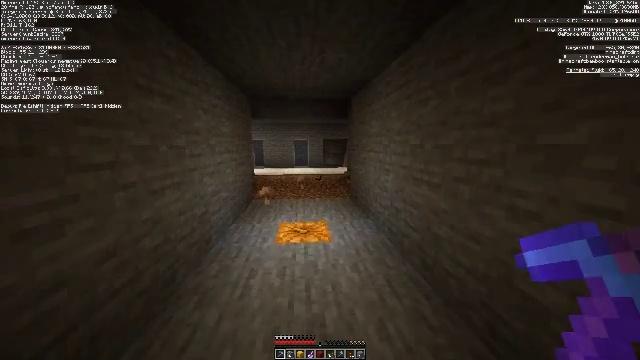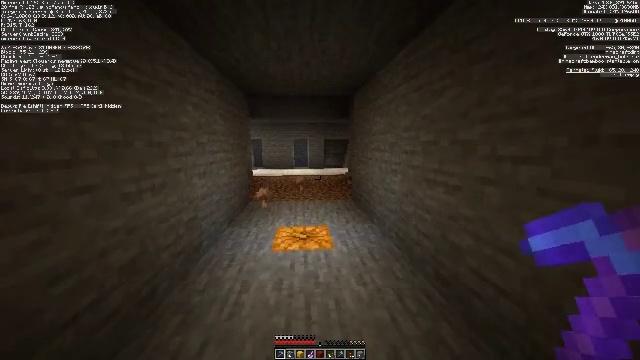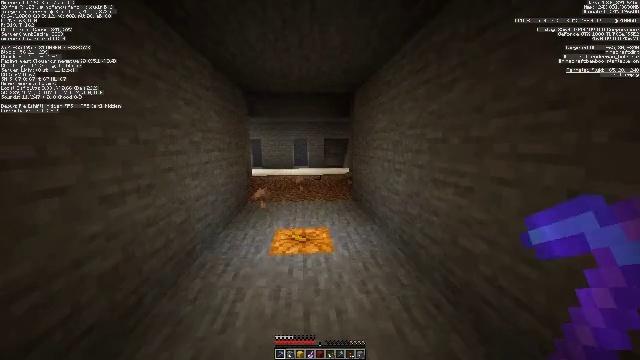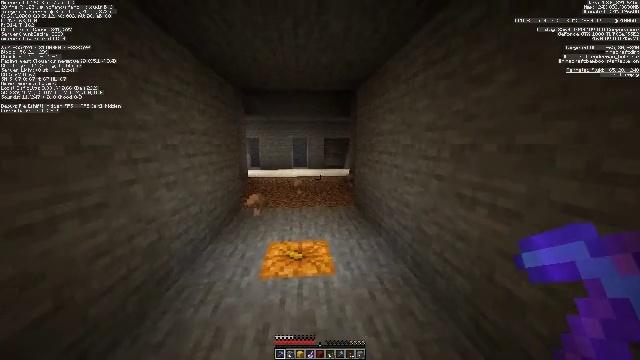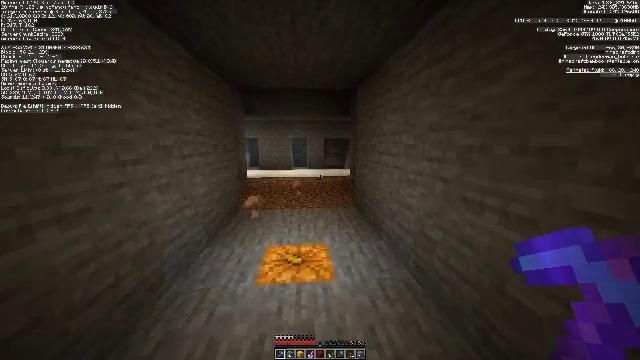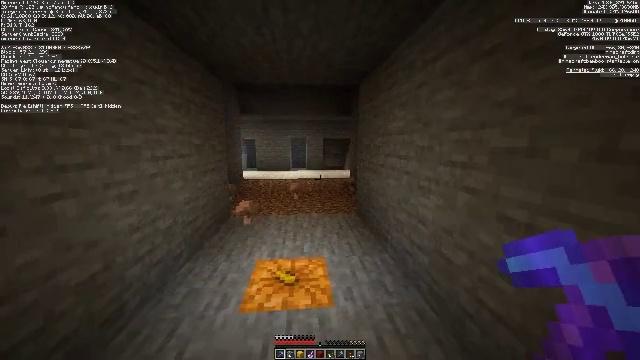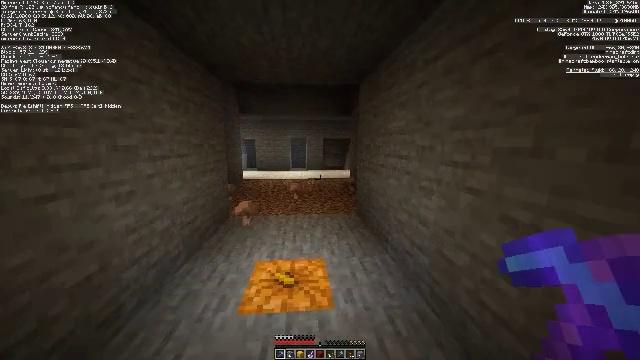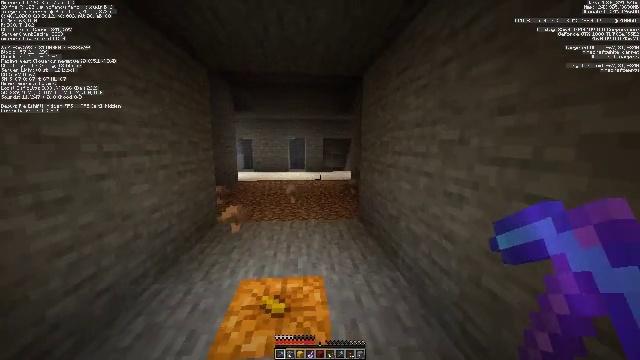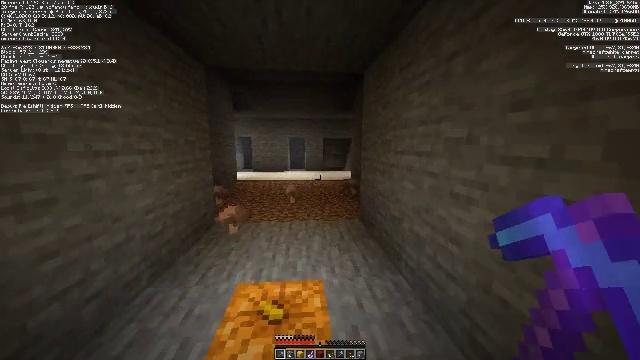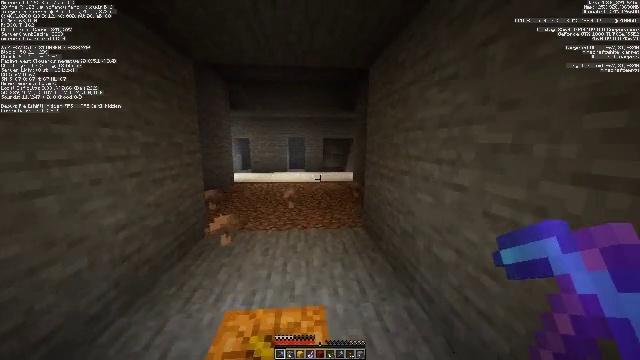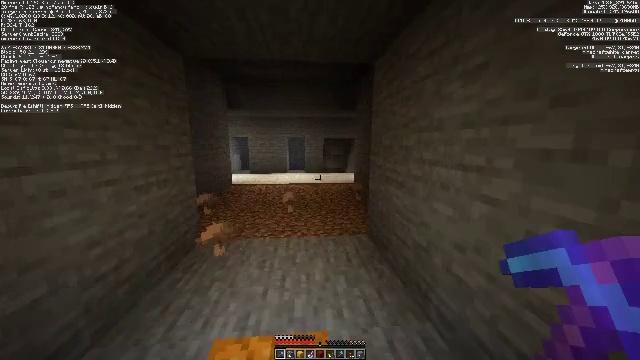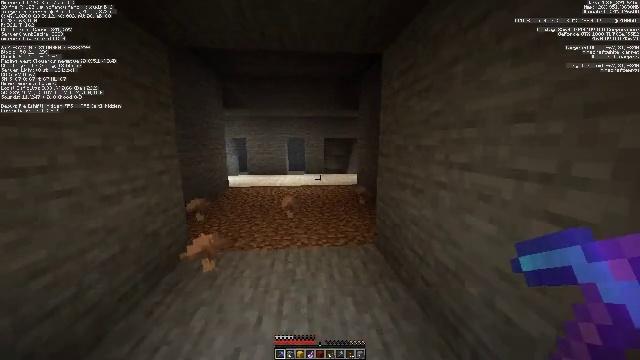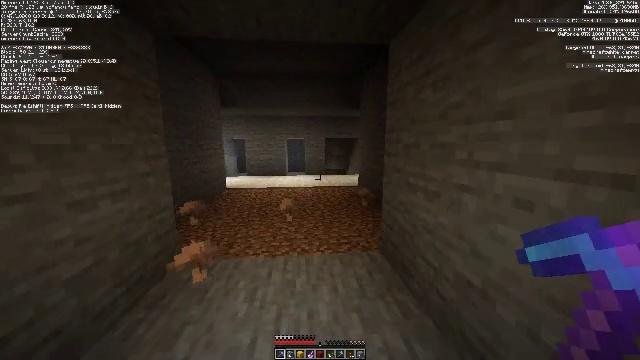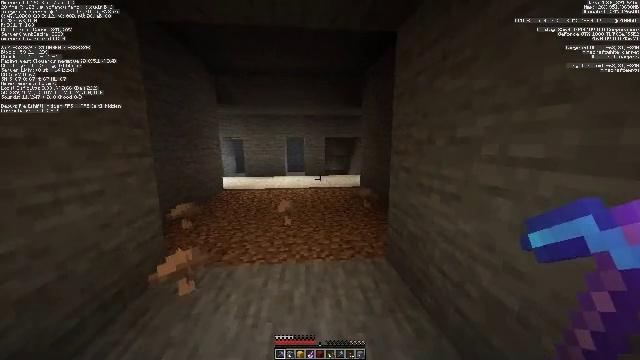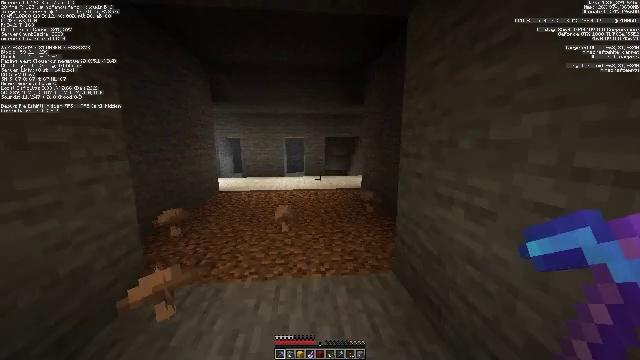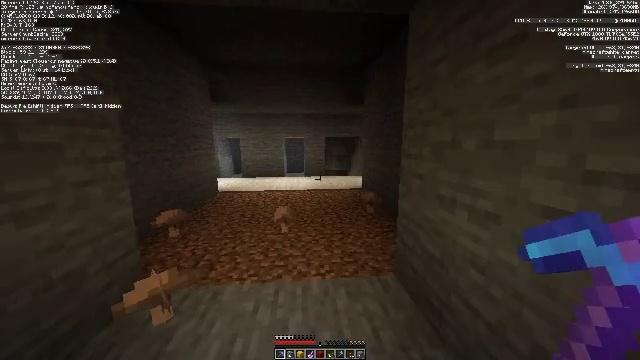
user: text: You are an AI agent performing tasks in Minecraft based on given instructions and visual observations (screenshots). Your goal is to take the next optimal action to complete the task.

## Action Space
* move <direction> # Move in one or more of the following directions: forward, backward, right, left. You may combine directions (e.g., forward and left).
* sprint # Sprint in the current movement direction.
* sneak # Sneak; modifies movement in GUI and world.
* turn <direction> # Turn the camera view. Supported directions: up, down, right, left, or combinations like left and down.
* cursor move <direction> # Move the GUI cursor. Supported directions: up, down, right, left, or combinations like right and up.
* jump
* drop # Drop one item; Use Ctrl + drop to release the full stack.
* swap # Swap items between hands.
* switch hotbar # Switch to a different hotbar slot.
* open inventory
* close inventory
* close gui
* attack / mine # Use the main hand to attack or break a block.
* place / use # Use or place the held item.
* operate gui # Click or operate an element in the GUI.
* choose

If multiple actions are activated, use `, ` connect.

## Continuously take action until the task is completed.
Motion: motion action
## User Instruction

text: Mine the enchanting table.
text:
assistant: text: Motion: move forward
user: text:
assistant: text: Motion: move forward
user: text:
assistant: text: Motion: move forward
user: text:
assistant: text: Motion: move forward
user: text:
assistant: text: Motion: move forward
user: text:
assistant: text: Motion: move forward
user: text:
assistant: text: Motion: move forward
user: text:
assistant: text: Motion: move forward
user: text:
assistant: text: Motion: move forward
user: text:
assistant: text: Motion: move forward
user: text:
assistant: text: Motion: move forward
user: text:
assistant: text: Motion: move forward
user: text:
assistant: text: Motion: move forward
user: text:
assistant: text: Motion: move forward
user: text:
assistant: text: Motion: move forward
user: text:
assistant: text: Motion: move forward
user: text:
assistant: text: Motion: move forward
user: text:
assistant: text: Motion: move forward
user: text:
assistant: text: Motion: move forward
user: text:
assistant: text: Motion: move forward
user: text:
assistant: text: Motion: move forward
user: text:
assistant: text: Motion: move forward
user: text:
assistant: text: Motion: move forward
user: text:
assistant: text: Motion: move forward
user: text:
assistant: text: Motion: move forward
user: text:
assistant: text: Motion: move forward
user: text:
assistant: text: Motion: move forward
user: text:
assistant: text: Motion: move forward
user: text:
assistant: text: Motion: move forward
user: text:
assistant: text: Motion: move forward